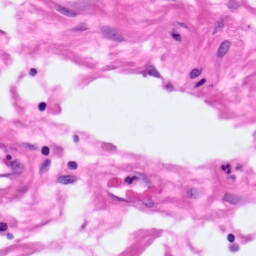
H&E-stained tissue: Pancreatic